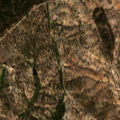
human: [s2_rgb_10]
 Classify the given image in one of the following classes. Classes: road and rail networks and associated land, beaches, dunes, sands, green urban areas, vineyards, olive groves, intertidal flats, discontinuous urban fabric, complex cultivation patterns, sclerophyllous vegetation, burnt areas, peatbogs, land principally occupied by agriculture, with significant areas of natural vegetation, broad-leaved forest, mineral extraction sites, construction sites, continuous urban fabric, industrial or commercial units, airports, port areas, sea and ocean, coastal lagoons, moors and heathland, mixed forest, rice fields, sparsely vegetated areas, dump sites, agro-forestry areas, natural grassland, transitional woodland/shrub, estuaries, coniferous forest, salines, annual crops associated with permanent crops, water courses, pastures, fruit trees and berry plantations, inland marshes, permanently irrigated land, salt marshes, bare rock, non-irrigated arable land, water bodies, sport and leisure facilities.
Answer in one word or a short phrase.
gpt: olive groves, agro-forestry areas, broad-leaved forest